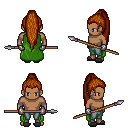
a pixel art fantasy rpg character, male body template, human, dark skin, green cape, teal pants, brunette extra-long topknot hairstyle, metal gloves, gray slippers, spear, four views (front, back, left, right), 2x2 character sprite sheet, small pixel art, hard edges, no anti-aliasing